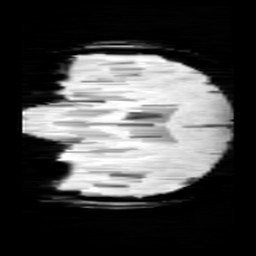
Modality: minIP
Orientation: coronal
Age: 12
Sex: female
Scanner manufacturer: siemens
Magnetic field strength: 3 T
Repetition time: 0.027 s
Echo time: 0.02 s